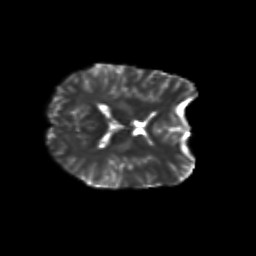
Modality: T2w
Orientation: axial
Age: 28
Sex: female
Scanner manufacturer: siemens
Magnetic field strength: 3 T
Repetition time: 3.5 s
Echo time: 0.125 s